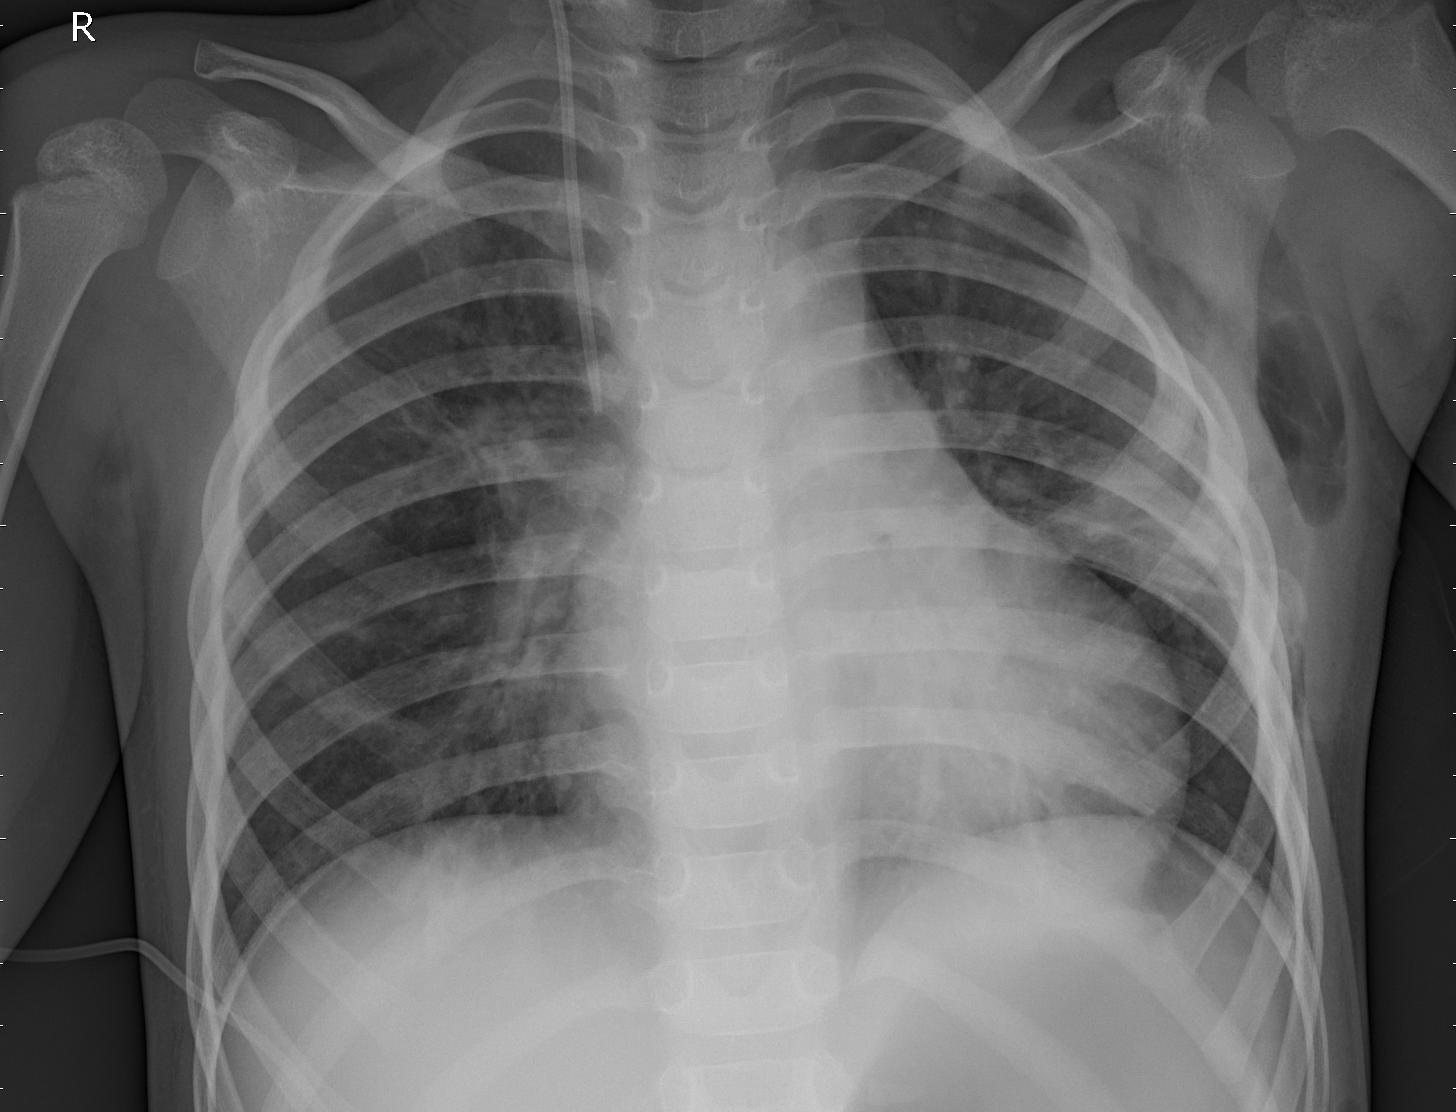
Diagnosis: PNEUMONIA